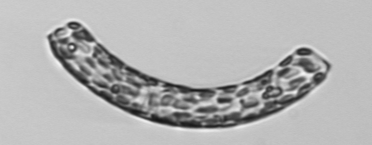
Label: Guinardia_striata